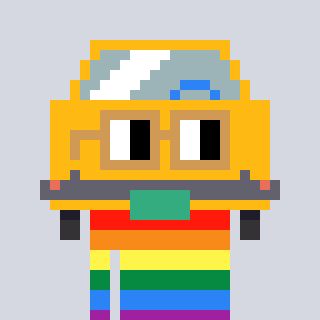
a pixel art character with square brown glasses, a taxi-shaped head and a rust-colored body on a cool background